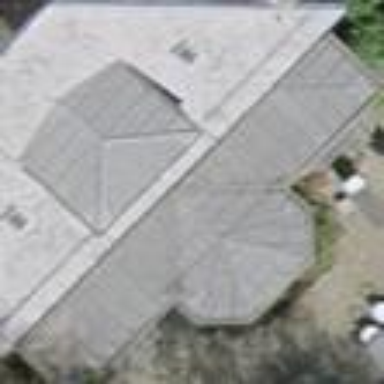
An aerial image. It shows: Shed building.